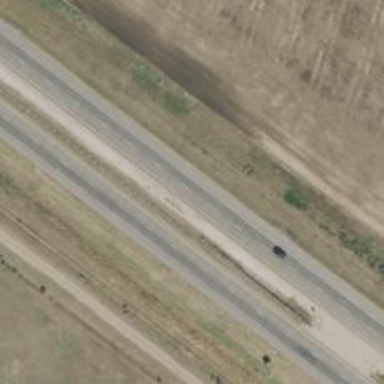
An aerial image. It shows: Asphalt motorway.